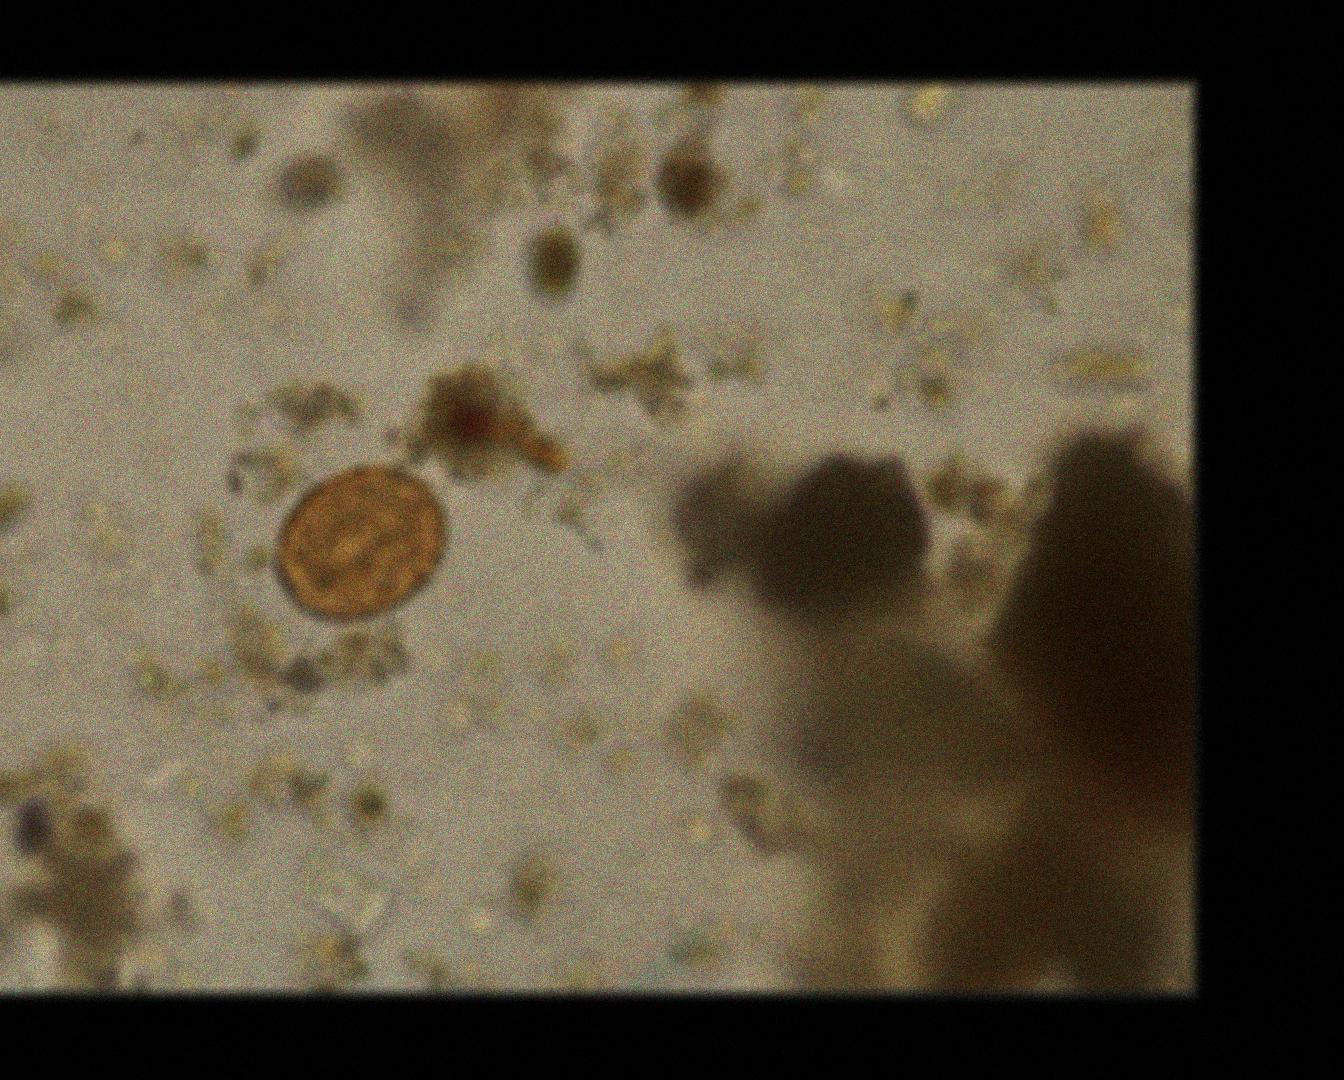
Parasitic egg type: Ascaris lumbricoides